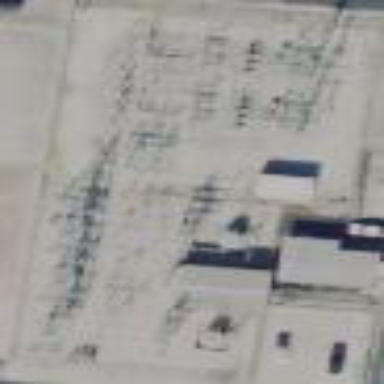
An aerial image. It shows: Generation substation.